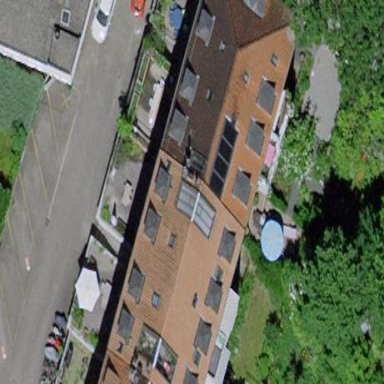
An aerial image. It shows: The building has gabled roof.